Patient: sex M, age 40
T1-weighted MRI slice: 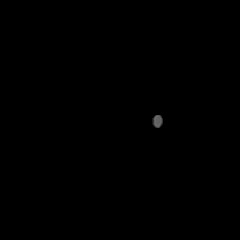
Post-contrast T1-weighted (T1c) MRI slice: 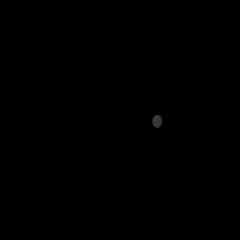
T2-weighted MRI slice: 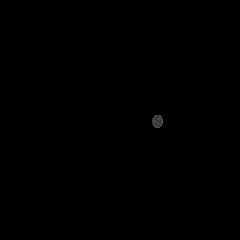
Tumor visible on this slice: no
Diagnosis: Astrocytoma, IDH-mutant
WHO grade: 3